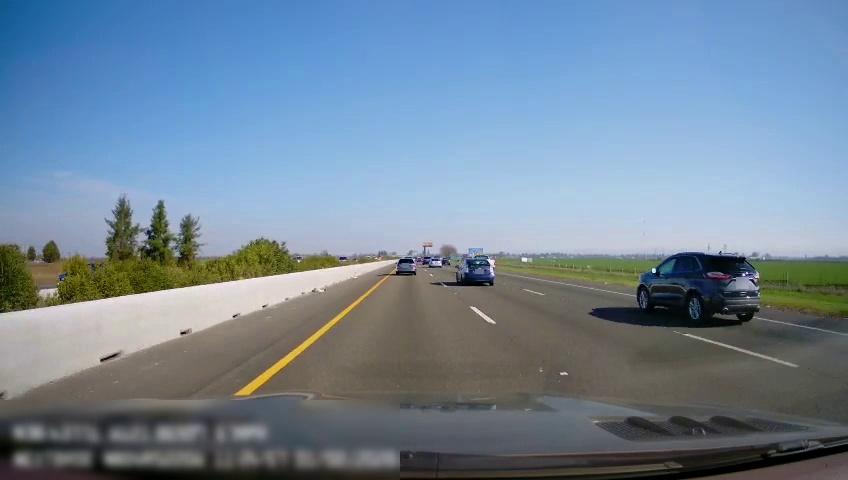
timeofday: Day
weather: Sunny
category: Drivable Space
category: Vehicles | Car
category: Vehicles | SUV
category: Vehicles | Truck
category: Vehicles | Car
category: Vehicles | Car
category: Vehicles | SUV
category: Lanes | Current Lane
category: Lanes | Current Lane
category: Lanes | Alternate Lane
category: Lanes | Alternate Lane